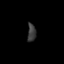
Tissue: lung
Cell type: Epithelial cells
Senescence score: 0.1497
Nuclear area (px): 150
Mean DAPI intensity: 57.22